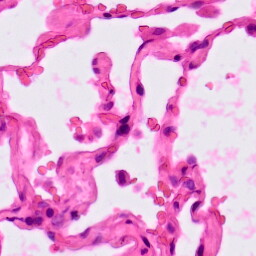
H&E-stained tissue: Lung